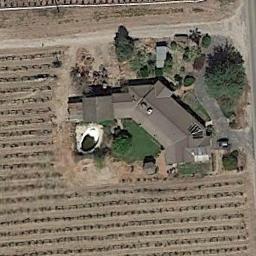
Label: sparse_residential